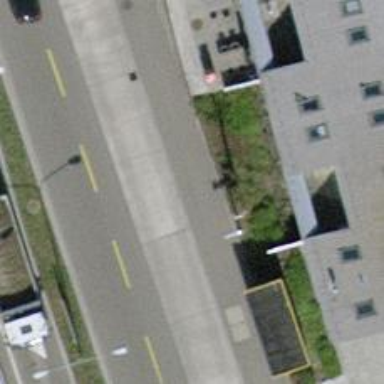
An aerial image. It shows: Bus stop with sheltered platform for public transport.